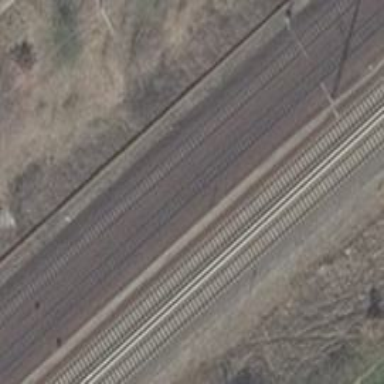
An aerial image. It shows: Solitary milestone along the railway.